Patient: sex M, age 78
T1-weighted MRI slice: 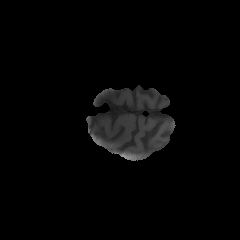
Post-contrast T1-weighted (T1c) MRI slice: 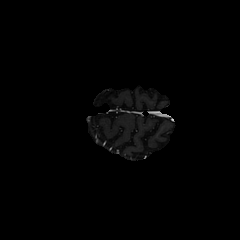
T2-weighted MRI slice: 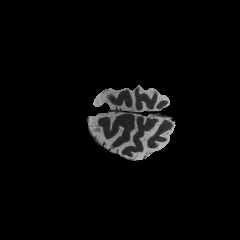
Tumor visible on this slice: no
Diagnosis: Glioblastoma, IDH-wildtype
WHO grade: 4